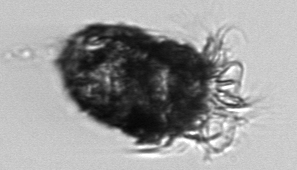
Label: Stenosemella_pacifica